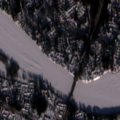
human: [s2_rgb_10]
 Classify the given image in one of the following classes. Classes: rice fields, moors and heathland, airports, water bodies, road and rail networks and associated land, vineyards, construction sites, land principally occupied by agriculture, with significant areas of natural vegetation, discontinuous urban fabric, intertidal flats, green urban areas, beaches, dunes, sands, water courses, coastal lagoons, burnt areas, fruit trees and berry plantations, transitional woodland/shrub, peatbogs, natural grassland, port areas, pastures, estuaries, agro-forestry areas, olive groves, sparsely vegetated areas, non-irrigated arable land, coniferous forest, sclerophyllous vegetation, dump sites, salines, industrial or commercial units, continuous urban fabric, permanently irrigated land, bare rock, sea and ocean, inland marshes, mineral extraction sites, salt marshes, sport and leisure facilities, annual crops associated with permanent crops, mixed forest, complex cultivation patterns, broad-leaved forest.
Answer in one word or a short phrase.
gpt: discontinuous urban fabric, mixed forest, water courses